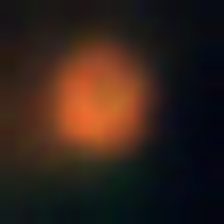
Taxon: NanoPlankton
Group: Other